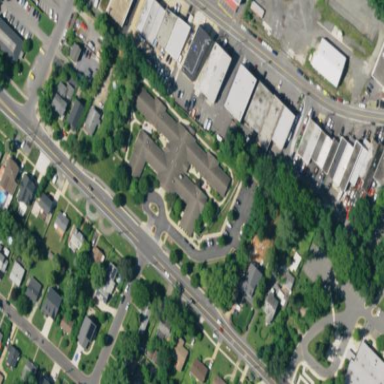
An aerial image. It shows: Gabled-roof building that serves as nursing home.